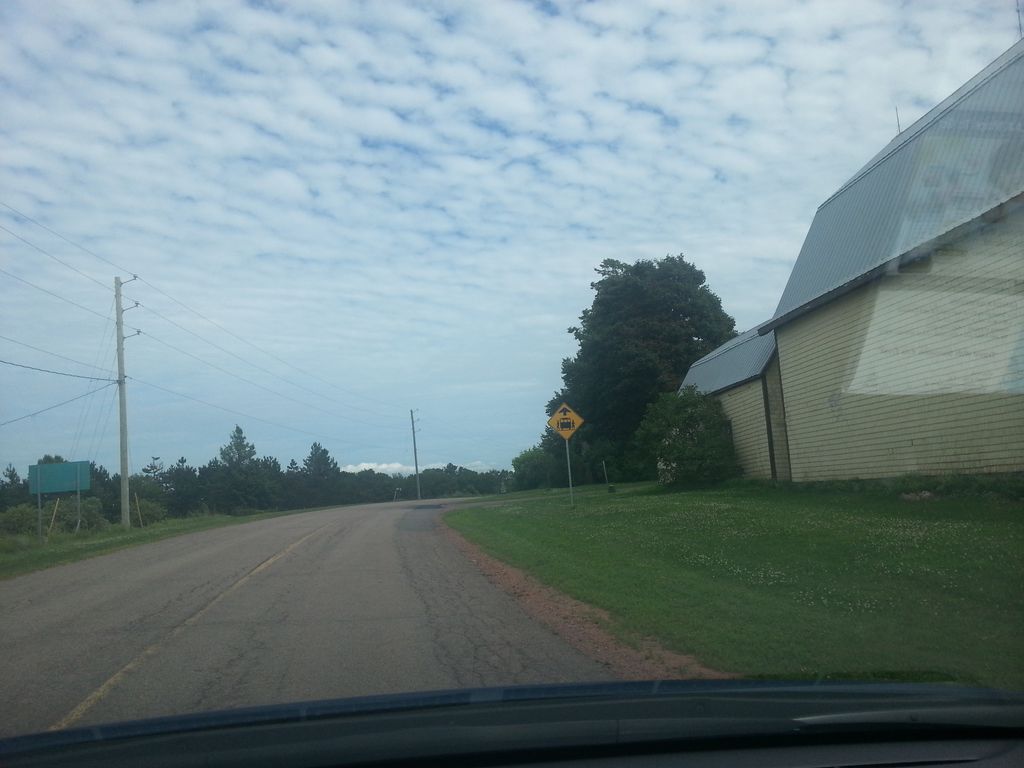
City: charlottetown